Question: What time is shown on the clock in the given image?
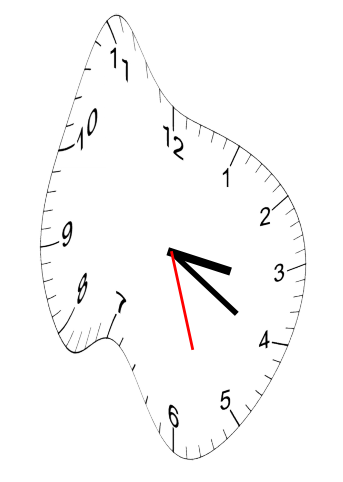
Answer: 03:20:27